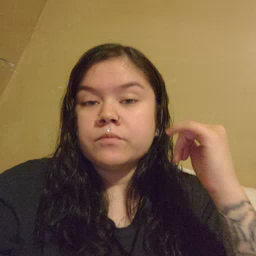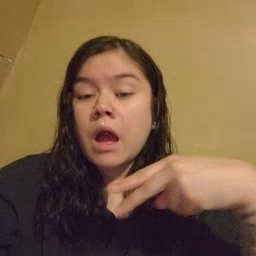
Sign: high